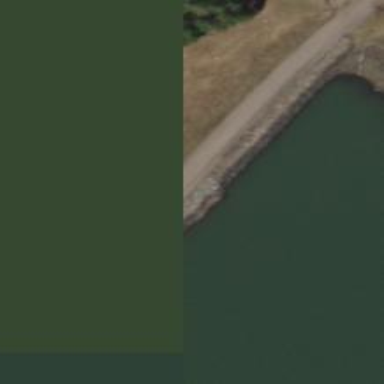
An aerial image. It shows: Dam along waterway.